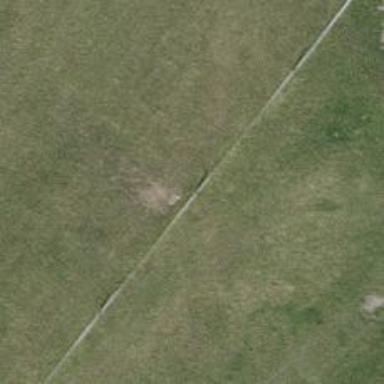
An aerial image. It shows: Fence.